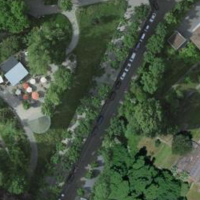
EUNIS habitat code: 53
Species observed at this site:
Corvus corone
Motacilla cinerea
Passer domesticus
Cymbalaria muralis
Aruncus dioicus
Passer montanus
Columba palumbus
Turdus merula
Centaurea scabiosa
Parus major
Sitta europaea
Columba livia
Calopteryx splendens
Periparus ater